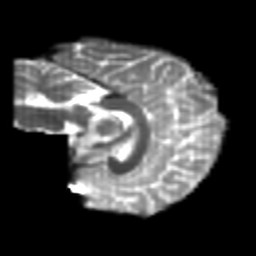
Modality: T2w
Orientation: sagittal
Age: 22
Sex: female
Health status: healthy
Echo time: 0.074 s